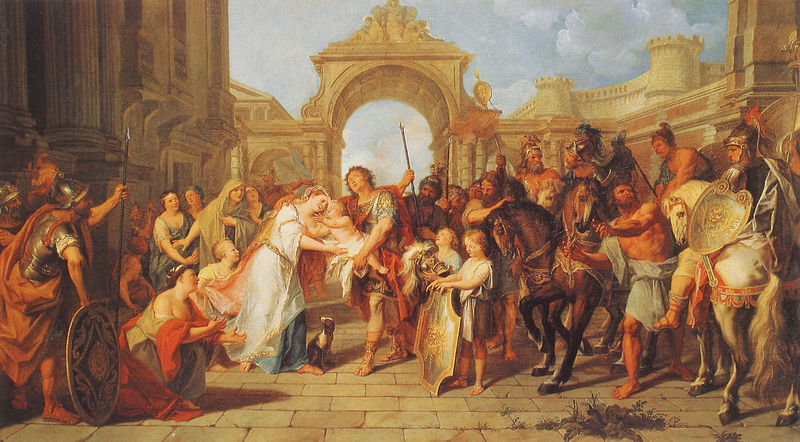
Titel: Der Abschied von Hektor und Andromache
Künstler: Antoine Coypel
Institution: Tours, Musée des Beaux-Arts
Schlagwörter: gemälde, mann, weiß, wolken, menschen, stadt, frau, kleid, männer, säulen, gebäude, gras, hund, schloss, fest, barock, steine, boden, kind, mutter, kinder, pferd, pferde, reiter, turm, bogen, pflaster, mauer, hof, baby, platz, könig, lanze, soldaten, tor, zinnen, schild, burg, palast, torbogen, uniform, helm, rüstung, rom, römer, christus, unkraut, lanzen, platten, königin, speer, kraut, maria, sch, kidner